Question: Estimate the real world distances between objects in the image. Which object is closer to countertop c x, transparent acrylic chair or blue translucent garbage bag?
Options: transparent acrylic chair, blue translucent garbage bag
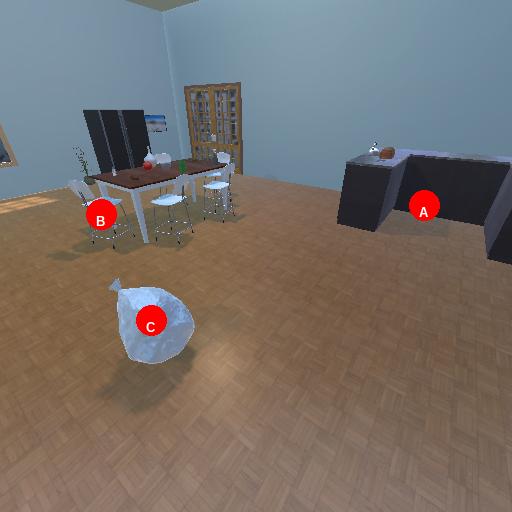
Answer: transparent acrylic chair